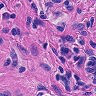
Metastatic tissue present: yes